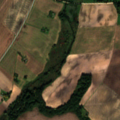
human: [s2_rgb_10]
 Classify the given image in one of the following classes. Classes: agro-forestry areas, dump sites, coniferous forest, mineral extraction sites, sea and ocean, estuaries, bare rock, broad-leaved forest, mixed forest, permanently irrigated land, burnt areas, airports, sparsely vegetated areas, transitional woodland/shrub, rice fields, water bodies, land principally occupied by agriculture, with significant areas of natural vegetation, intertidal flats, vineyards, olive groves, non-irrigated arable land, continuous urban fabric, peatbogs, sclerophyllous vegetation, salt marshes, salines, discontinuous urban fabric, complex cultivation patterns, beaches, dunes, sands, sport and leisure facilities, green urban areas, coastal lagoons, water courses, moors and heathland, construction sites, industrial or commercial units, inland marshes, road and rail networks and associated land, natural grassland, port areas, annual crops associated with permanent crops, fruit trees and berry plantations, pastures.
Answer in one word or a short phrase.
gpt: non-irrigated arable land, pastures, complex cultivation patterns, transitional woodland/shrub